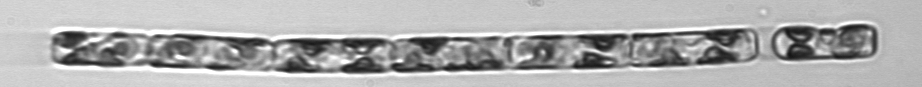
Label: Guinardia_delicatula_TAG_internal_parasite